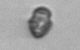
Label: Heterocapsa_rotundata